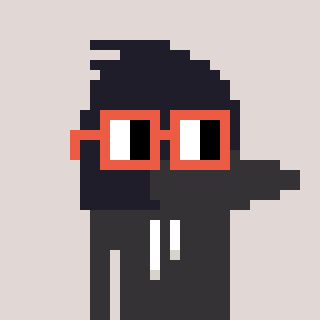
a pixel art character with square orange glasses, a raven-shaped head and a grayscale-colored body on a warm background